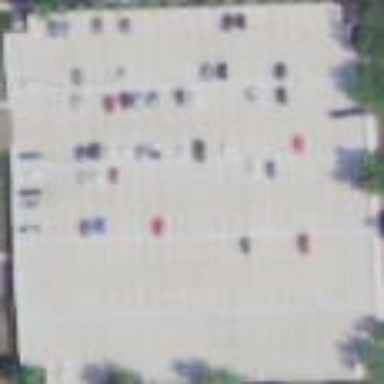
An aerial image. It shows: Multi-storey parking building.